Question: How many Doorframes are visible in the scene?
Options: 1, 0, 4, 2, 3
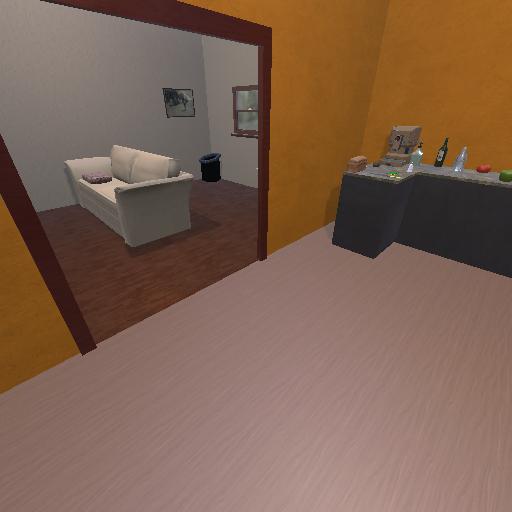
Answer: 1